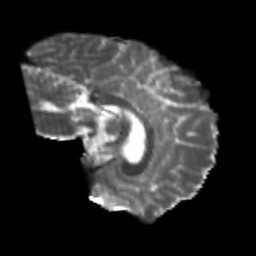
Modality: T2w
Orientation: sagittal
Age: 24
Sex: male
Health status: healthy
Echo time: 0.074 s